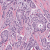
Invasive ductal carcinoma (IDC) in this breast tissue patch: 1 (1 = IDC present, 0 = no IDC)